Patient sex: M
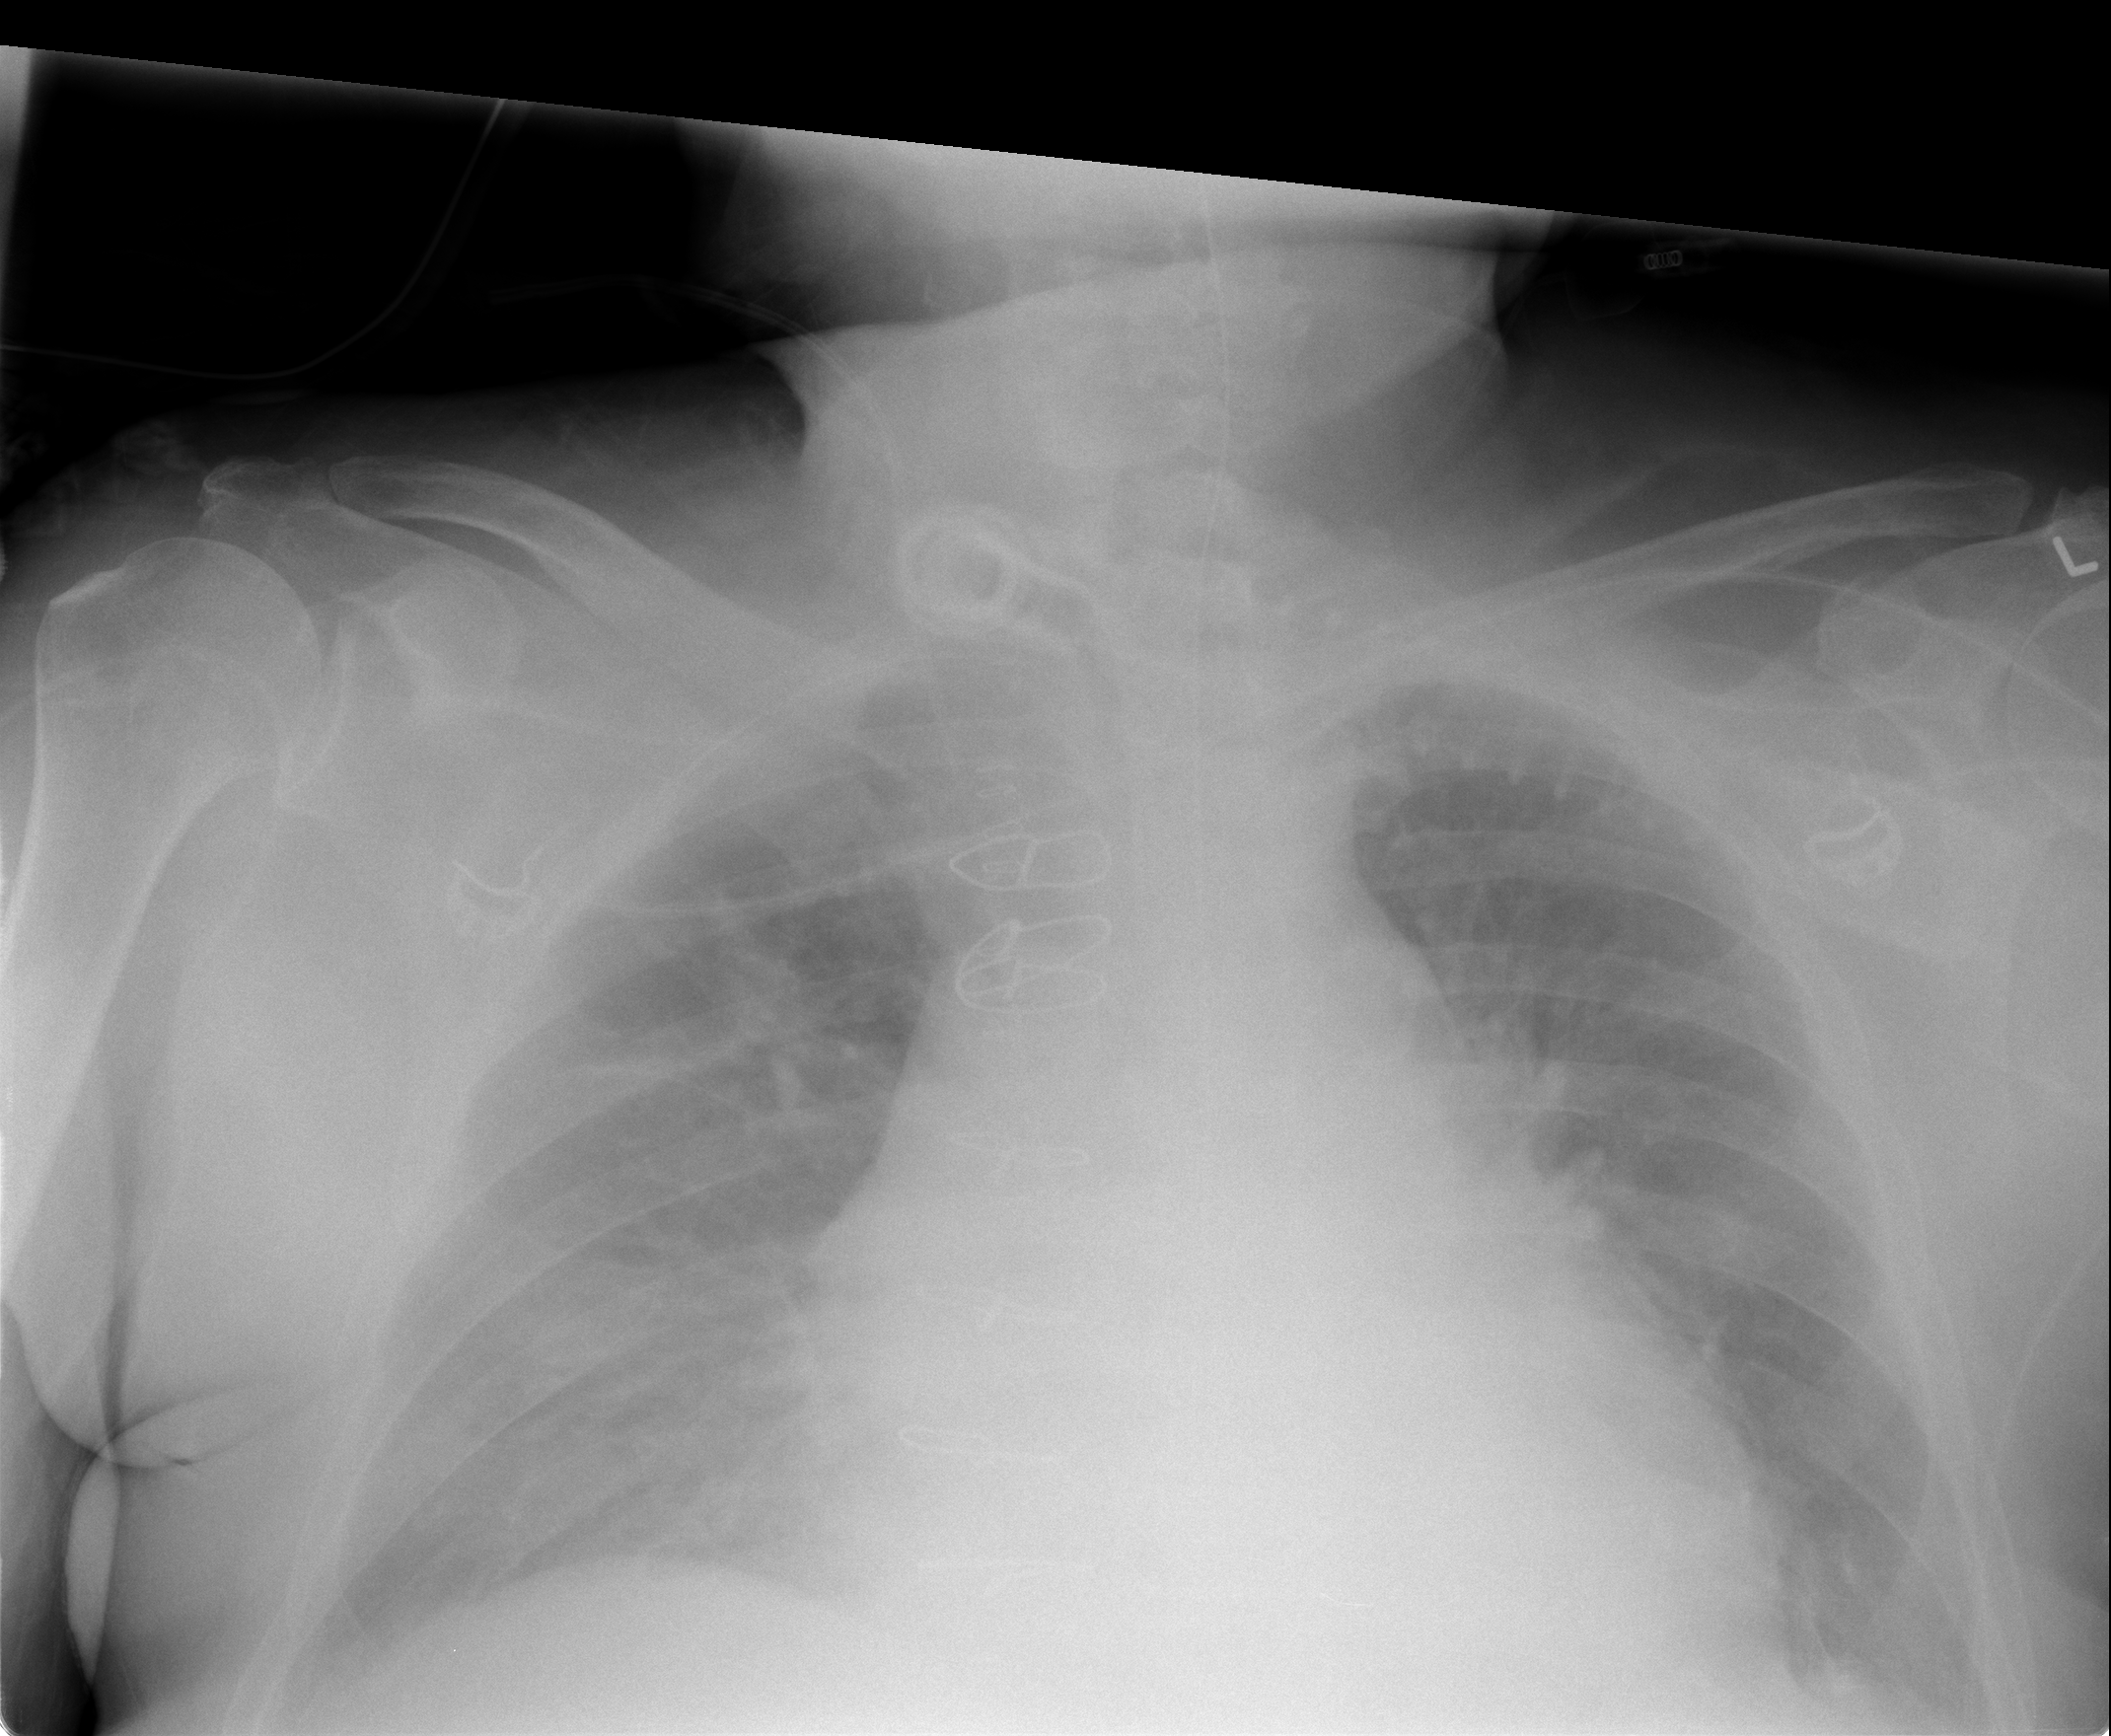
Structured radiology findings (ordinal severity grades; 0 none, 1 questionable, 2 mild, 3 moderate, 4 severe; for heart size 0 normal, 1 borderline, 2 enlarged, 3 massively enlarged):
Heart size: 2
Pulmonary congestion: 2
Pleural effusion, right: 2
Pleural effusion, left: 1
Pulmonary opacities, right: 0
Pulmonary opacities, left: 0
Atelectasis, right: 1
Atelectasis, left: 1